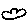
Label: cloud